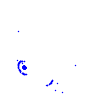
Particle: pion